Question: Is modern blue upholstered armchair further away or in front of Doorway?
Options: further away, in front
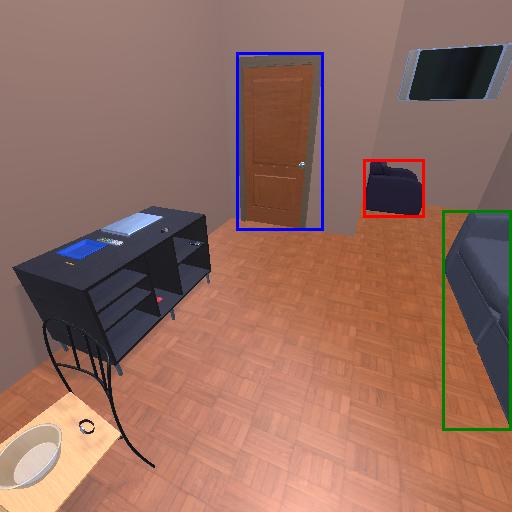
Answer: further away